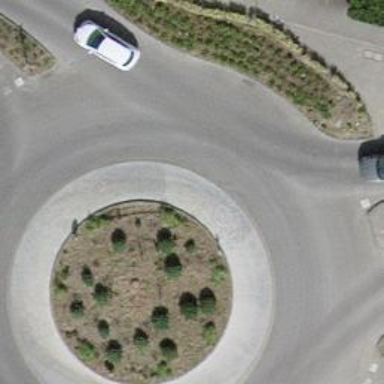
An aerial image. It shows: Tertiary road made of asphalt leading to roundabout junction.